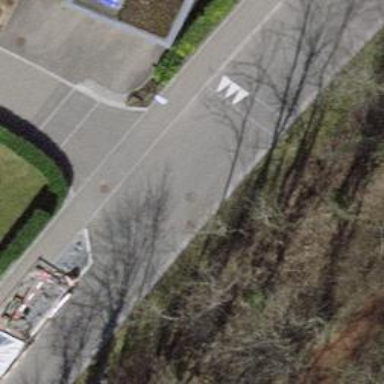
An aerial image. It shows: Unmarked road crossing.